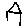
Label: house